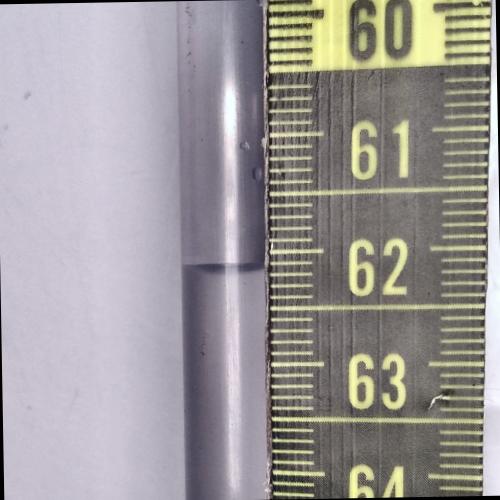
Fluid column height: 62.1 cm